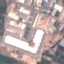
Land use / land cover: Industrial